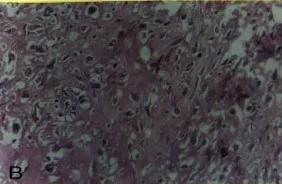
Hyaline matrix with chondroid cells and osteoid cells. (B) 200 x H&E stain showing osteoids.
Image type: pathology (h&e)